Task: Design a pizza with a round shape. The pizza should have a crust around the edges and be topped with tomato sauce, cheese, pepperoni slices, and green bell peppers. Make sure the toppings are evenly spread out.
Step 55:
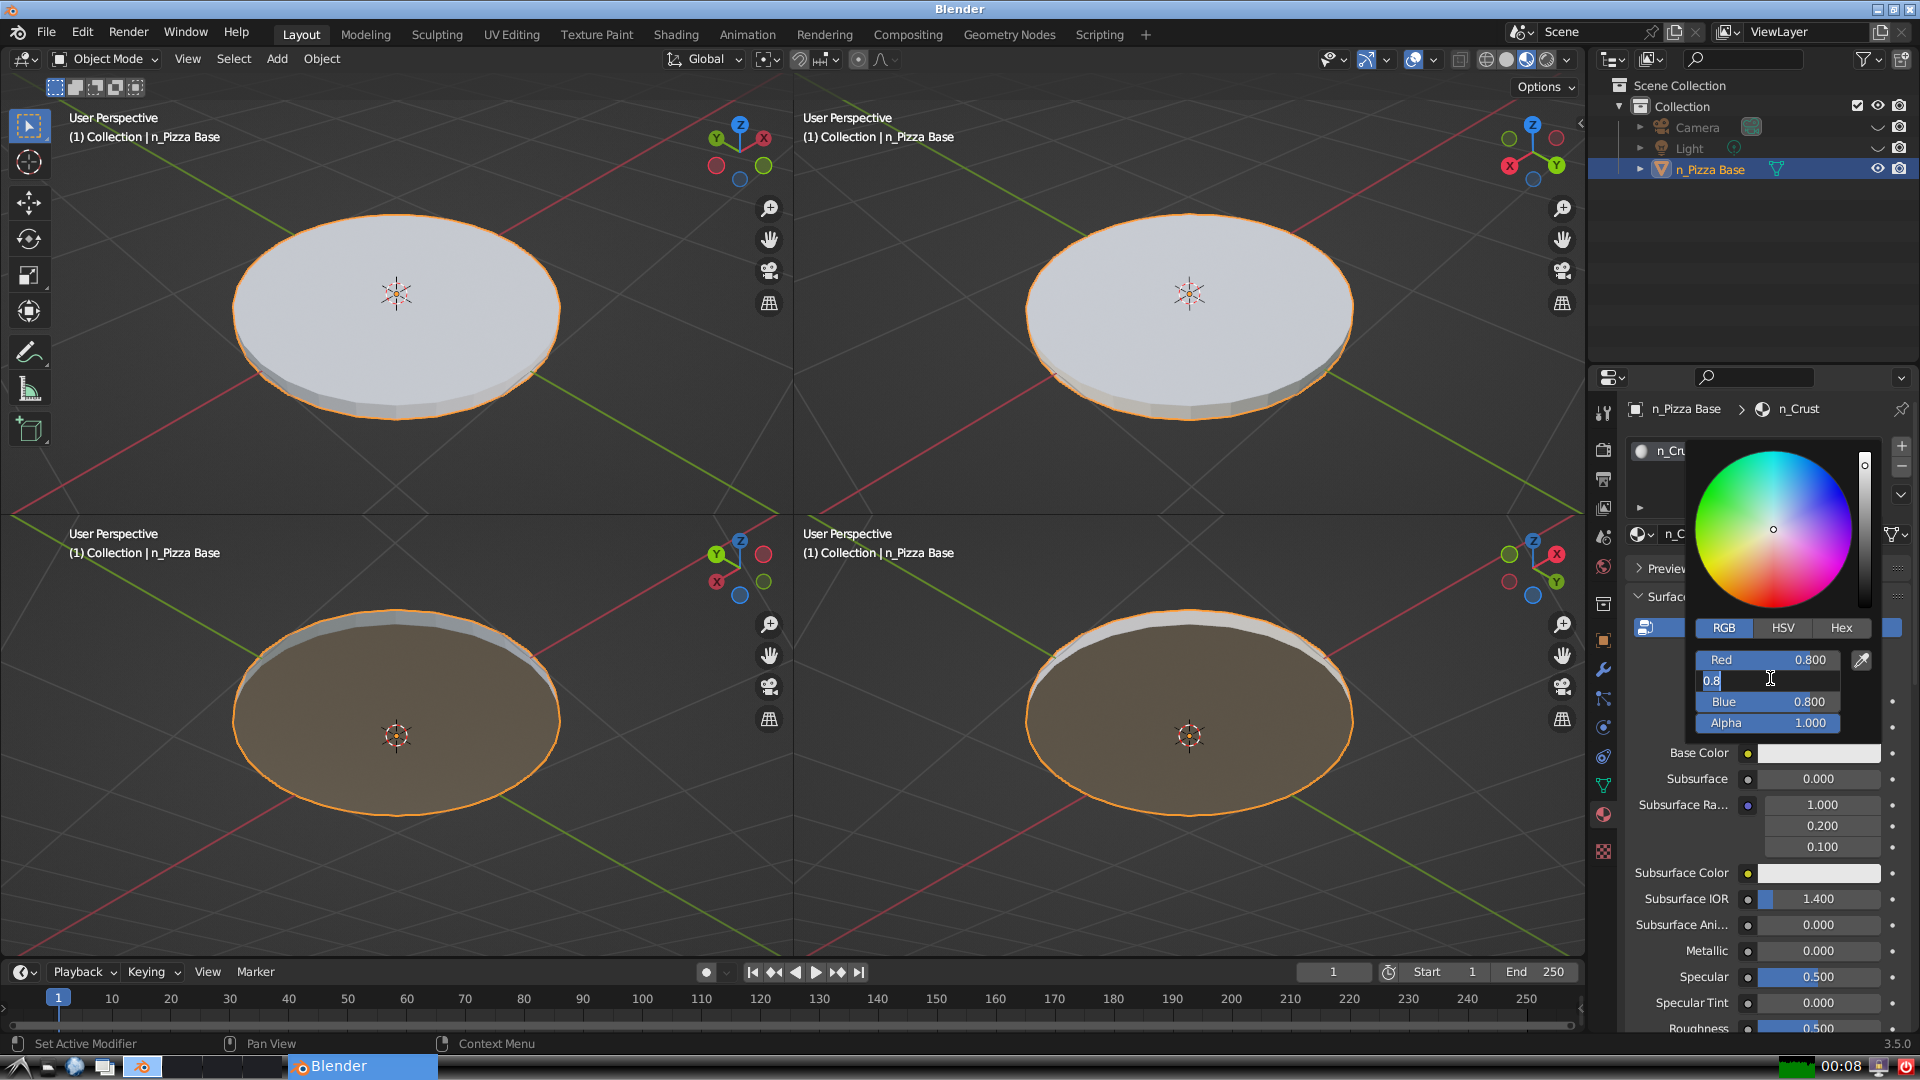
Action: input_text: 0.6